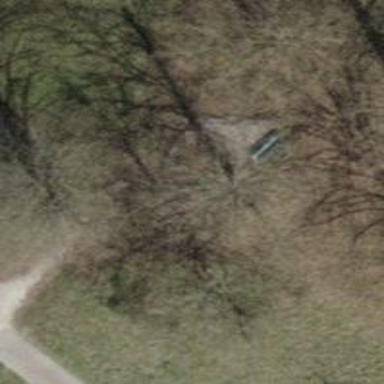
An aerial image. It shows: Bench for seating.